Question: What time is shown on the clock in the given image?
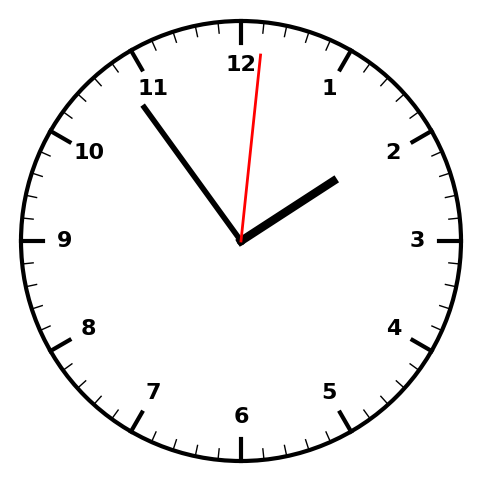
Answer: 01:54:01